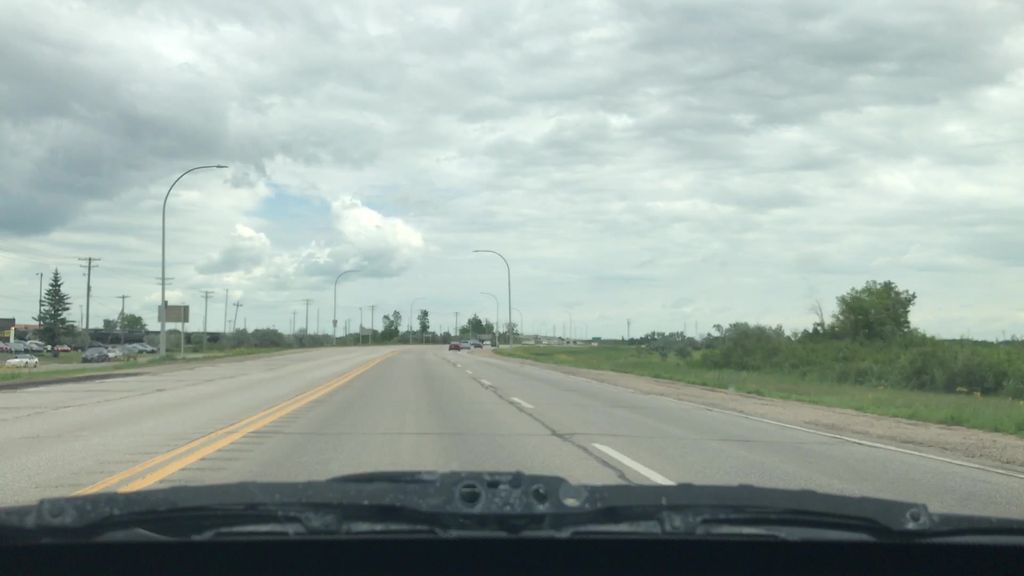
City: winnipeg